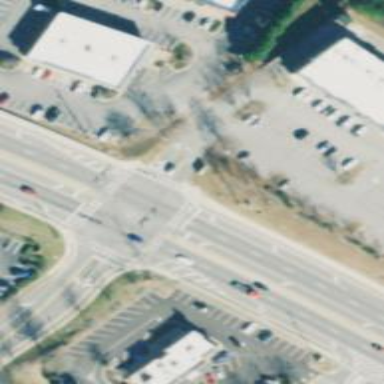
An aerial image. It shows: Marked crossing on the road.